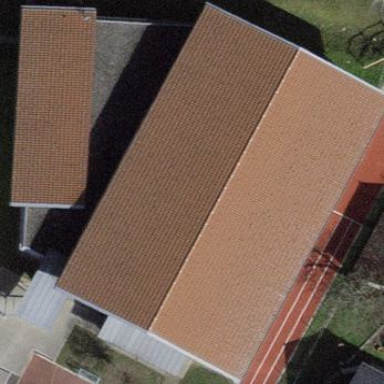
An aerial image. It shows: Building with sports hall used for leisure activities.